Field crop: maize
Growth stage: 2
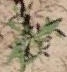
Species: atriplex